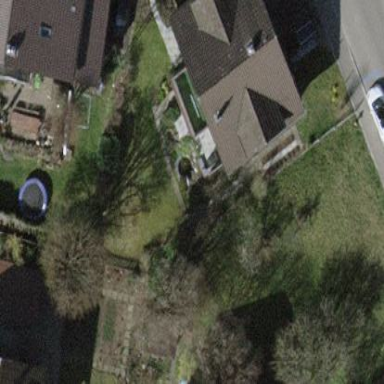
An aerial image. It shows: Detached building.